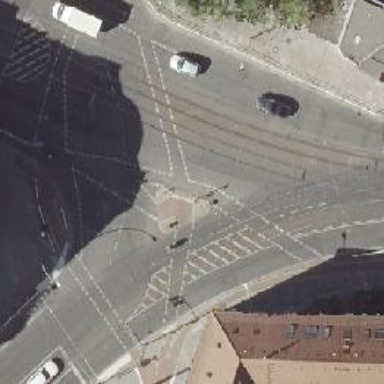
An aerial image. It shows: Road with traffic signals controlling the flow of traffic.